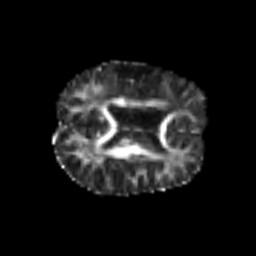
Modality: FA
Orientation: axial
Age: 67
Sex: female
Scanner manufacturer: siemens
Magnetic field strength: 3 T
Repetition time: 5.6 s
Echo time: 0.082 s